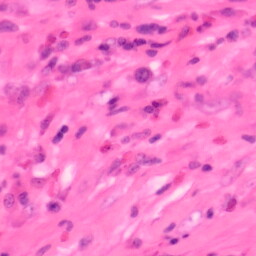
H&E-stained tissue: Colon